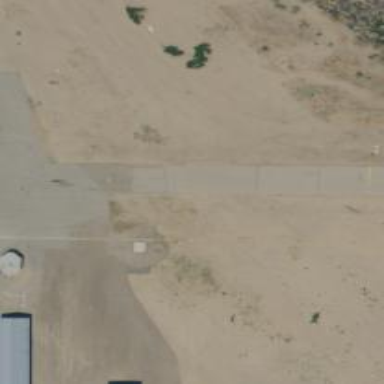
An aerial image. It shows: View of taxiway at the airport.